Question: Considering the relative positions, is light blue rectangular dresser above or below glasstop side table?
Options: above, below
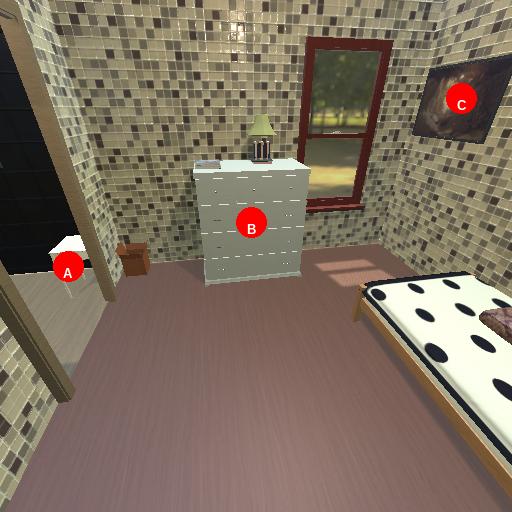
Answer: above